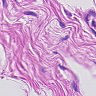
Metastatic tissue present: no